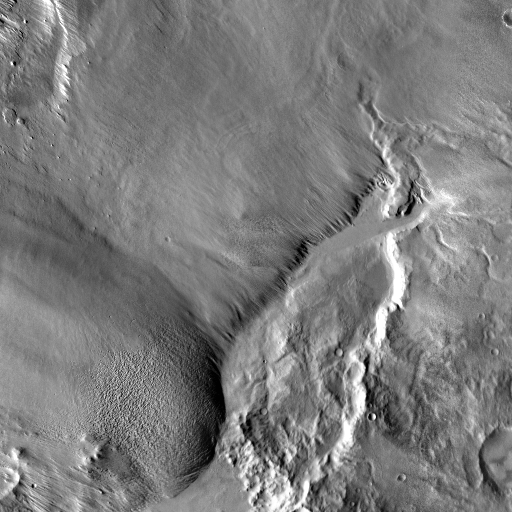
Crater classes present: Background, Other, Buried